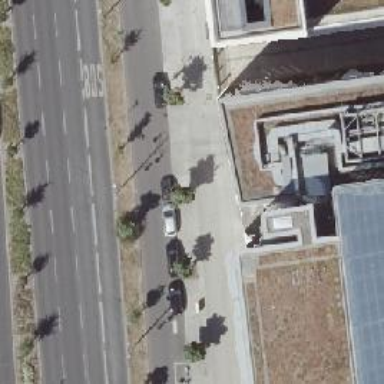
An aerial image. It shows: Parking entrance.